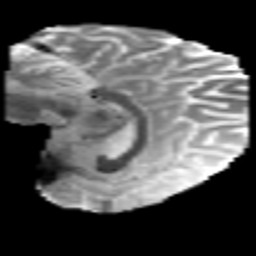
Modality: MD
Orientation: sagittal
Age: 33
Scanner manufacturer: philips
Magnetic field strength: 3 T
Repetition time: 8.6 s
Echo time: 0.127 s